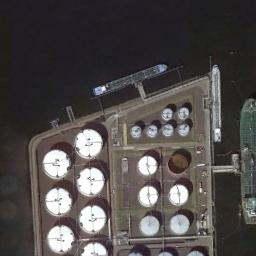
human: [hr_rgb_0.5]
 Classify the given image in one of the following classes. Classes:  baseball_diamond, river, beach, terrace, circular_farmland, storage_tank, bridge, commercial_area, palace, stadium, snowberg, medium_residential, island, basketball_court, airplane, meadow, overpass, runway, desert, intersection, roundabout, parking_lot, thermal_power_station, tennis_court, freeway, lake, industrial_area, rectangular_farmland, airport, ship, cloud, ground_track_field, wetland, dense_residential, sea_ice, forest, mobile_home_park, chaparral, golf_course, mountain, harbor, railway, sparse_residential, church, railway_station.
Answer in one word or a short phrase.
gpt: storage_tank